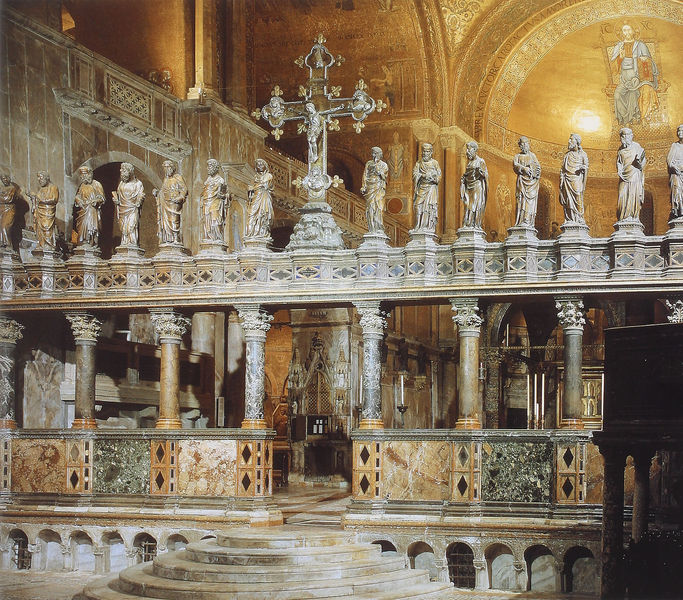
Titel: Säulenschranke (Ikonostase)
Künstler: Jacobello dalle Masegne
Standort: Venedig, S. Marco (EU - I - Venetien)
Schlagwörter: marmor, orange, säulen, architektur, kirche, skulptur, grenze, treppe, kreuz, lettner, christus, jesus, grüne, heilige, basilika, inkrustation